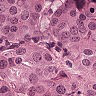
Metastatic tissue present: yes